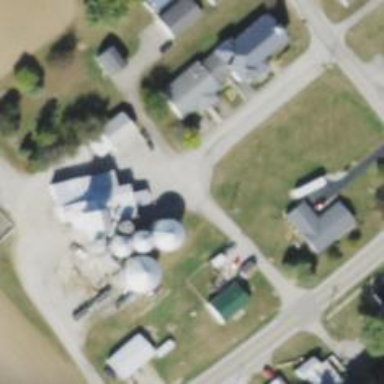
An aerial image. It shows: Silo.